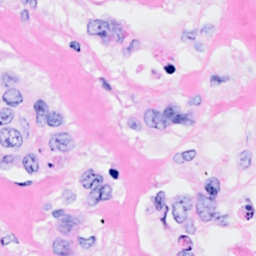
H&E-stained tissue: Breast